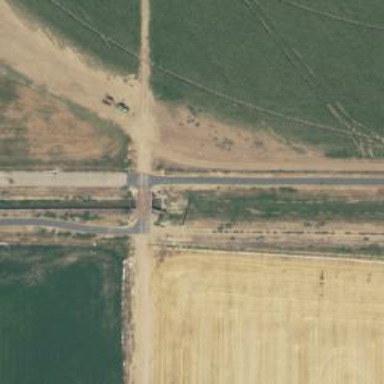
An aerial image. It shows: Cycleway bridge with asphalt surface.